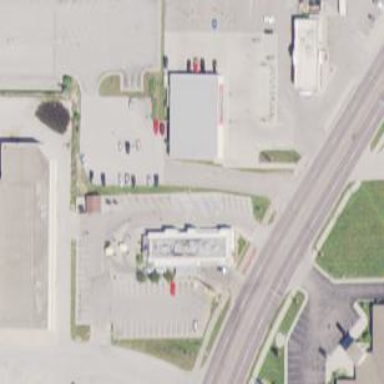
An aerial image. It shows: Parking area.